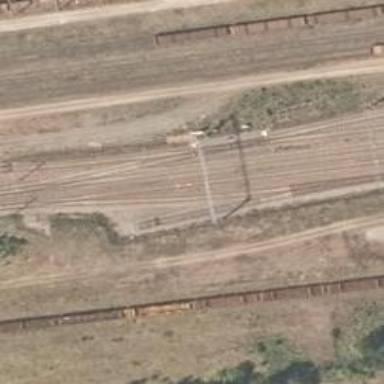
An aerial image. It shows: Rail siding with electrified contact lines.